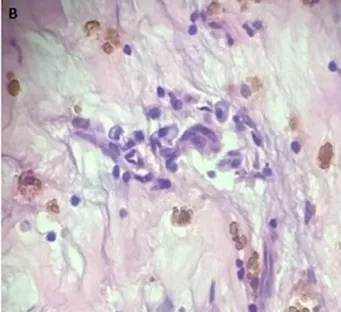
X 100 magnification).
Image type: pathology (h&e)